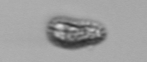
Label: Pseudochattonella_farcimen